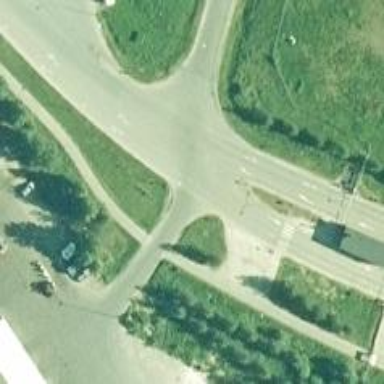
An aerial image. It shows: Asphalt cycleway.